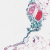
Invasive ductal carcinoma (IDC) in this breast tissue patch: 0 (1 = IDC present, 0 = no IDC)